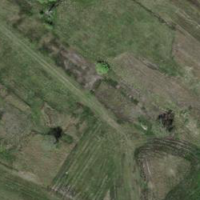
EUNIS habitat code: 16
Species observed at this site:
Schoenus nigricans
Mentha aquatica
Parnassia palustris
Oenanthe lachenalii